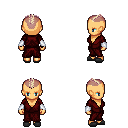
a pixel art fantasy rpg character, female body template, human, tanned skin, red robe, metal pants, white blonde short mohawk hairstyle, white cloth bracers, gray slippers, four views (front, back, left, right), 2x2 character sprite sheet, small pixel art, hard edges, no anti-aliasing